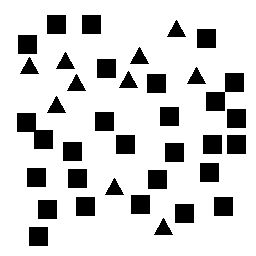
Squares: 28
Triangles: 10
Stars: 0
Total shapes: 38